Field crop: maize
Growth stage: 2
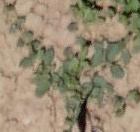
Species: convolvulus